Question: Yesterday, i had a task assigned by my senior to build a windows forms application in .net which looked like the image i attached. I did all the stuff regarding the sending process of the email application, but i stuck at one place, i couldn't figure out how to authenticate the password in the email form. The password must be of the same email, which was provided in the "From :" fields.
Here is the code behind of my form,
'''
public partial class Form1 : Form
{
MailMessage message;
SmtpClient smtp;
public Form1()
{
InitializeComponent();
lbl_Error.Visible = false;
}
private void chk_Show_Password_CheckedChanged(object sender, EventArgs e)
{
if (chk_Show_Password.Checked == true)
txt_Password.PasswordChar= '';
else
txt_Password.PasswordChar='*';
}
private void btn_Send_Click(object sender, EventArgs e)
{
btn_Send.Enabled = false;
txt_Password.Text = "";
try
{
message = new MailMessage();
if(isValidEmail(txt_From.Text))
{
message.From = new MailAddress(txt_From.Text);
}
if (isValidEmail(txt_To.Text))
{
message.To.Add(txt_To.Text);
}
message.Body = txt_Details.Text;
//attributes for smtp
smtp = new SmtpClient("smtp.gmail.com");
smtp.Port = 587;
smtp.EnableSsl = true;
smtp.UseDefaultCredentials = false;
smtp.Credentials = new NetworkCredential("imad.majid90@gmail.com", "mypassword");
smtp.Send(message);
}
catch(Exception ex)
{
btn_Send.Enabled = true;
MessageBox.Show(ex.Message);
}
}
public bool isValidEmail(string email)
{
bool flagFalse = false; ;
if (!email.Contains('@'))
{
lbl_Error.Visible = true;
lbl_Error.ForeColor = System.Drawing.Color.Red;
lbl_Error.Text = "Email address must contain @";
return flagFalse;
}
return true;
}
}
'''
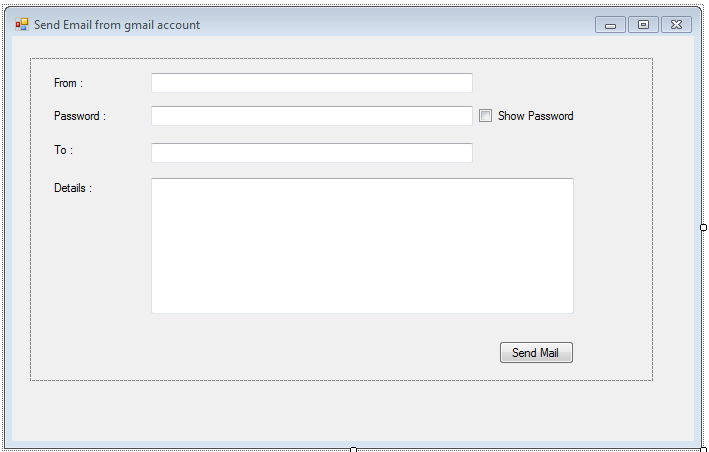
Answer: Assuming you're using Gmail like the screenshot you posted shows, you can't check the password without trying to send the email.
My advice would be to attempt to send the email and catch an Exception if it fails. You can then show some indication that there has been an error, like a MessageBox or a Label on your form.
See the documentation for <URL>. The 'Send' methods will throw an 'SmtpException' if authentication fails.
Well, after seeing the additional code you posted, you are already handling any exceptions that are thrown, including an authentication failure. The user will see a MessageBox if the password is incorrect.